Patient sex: M
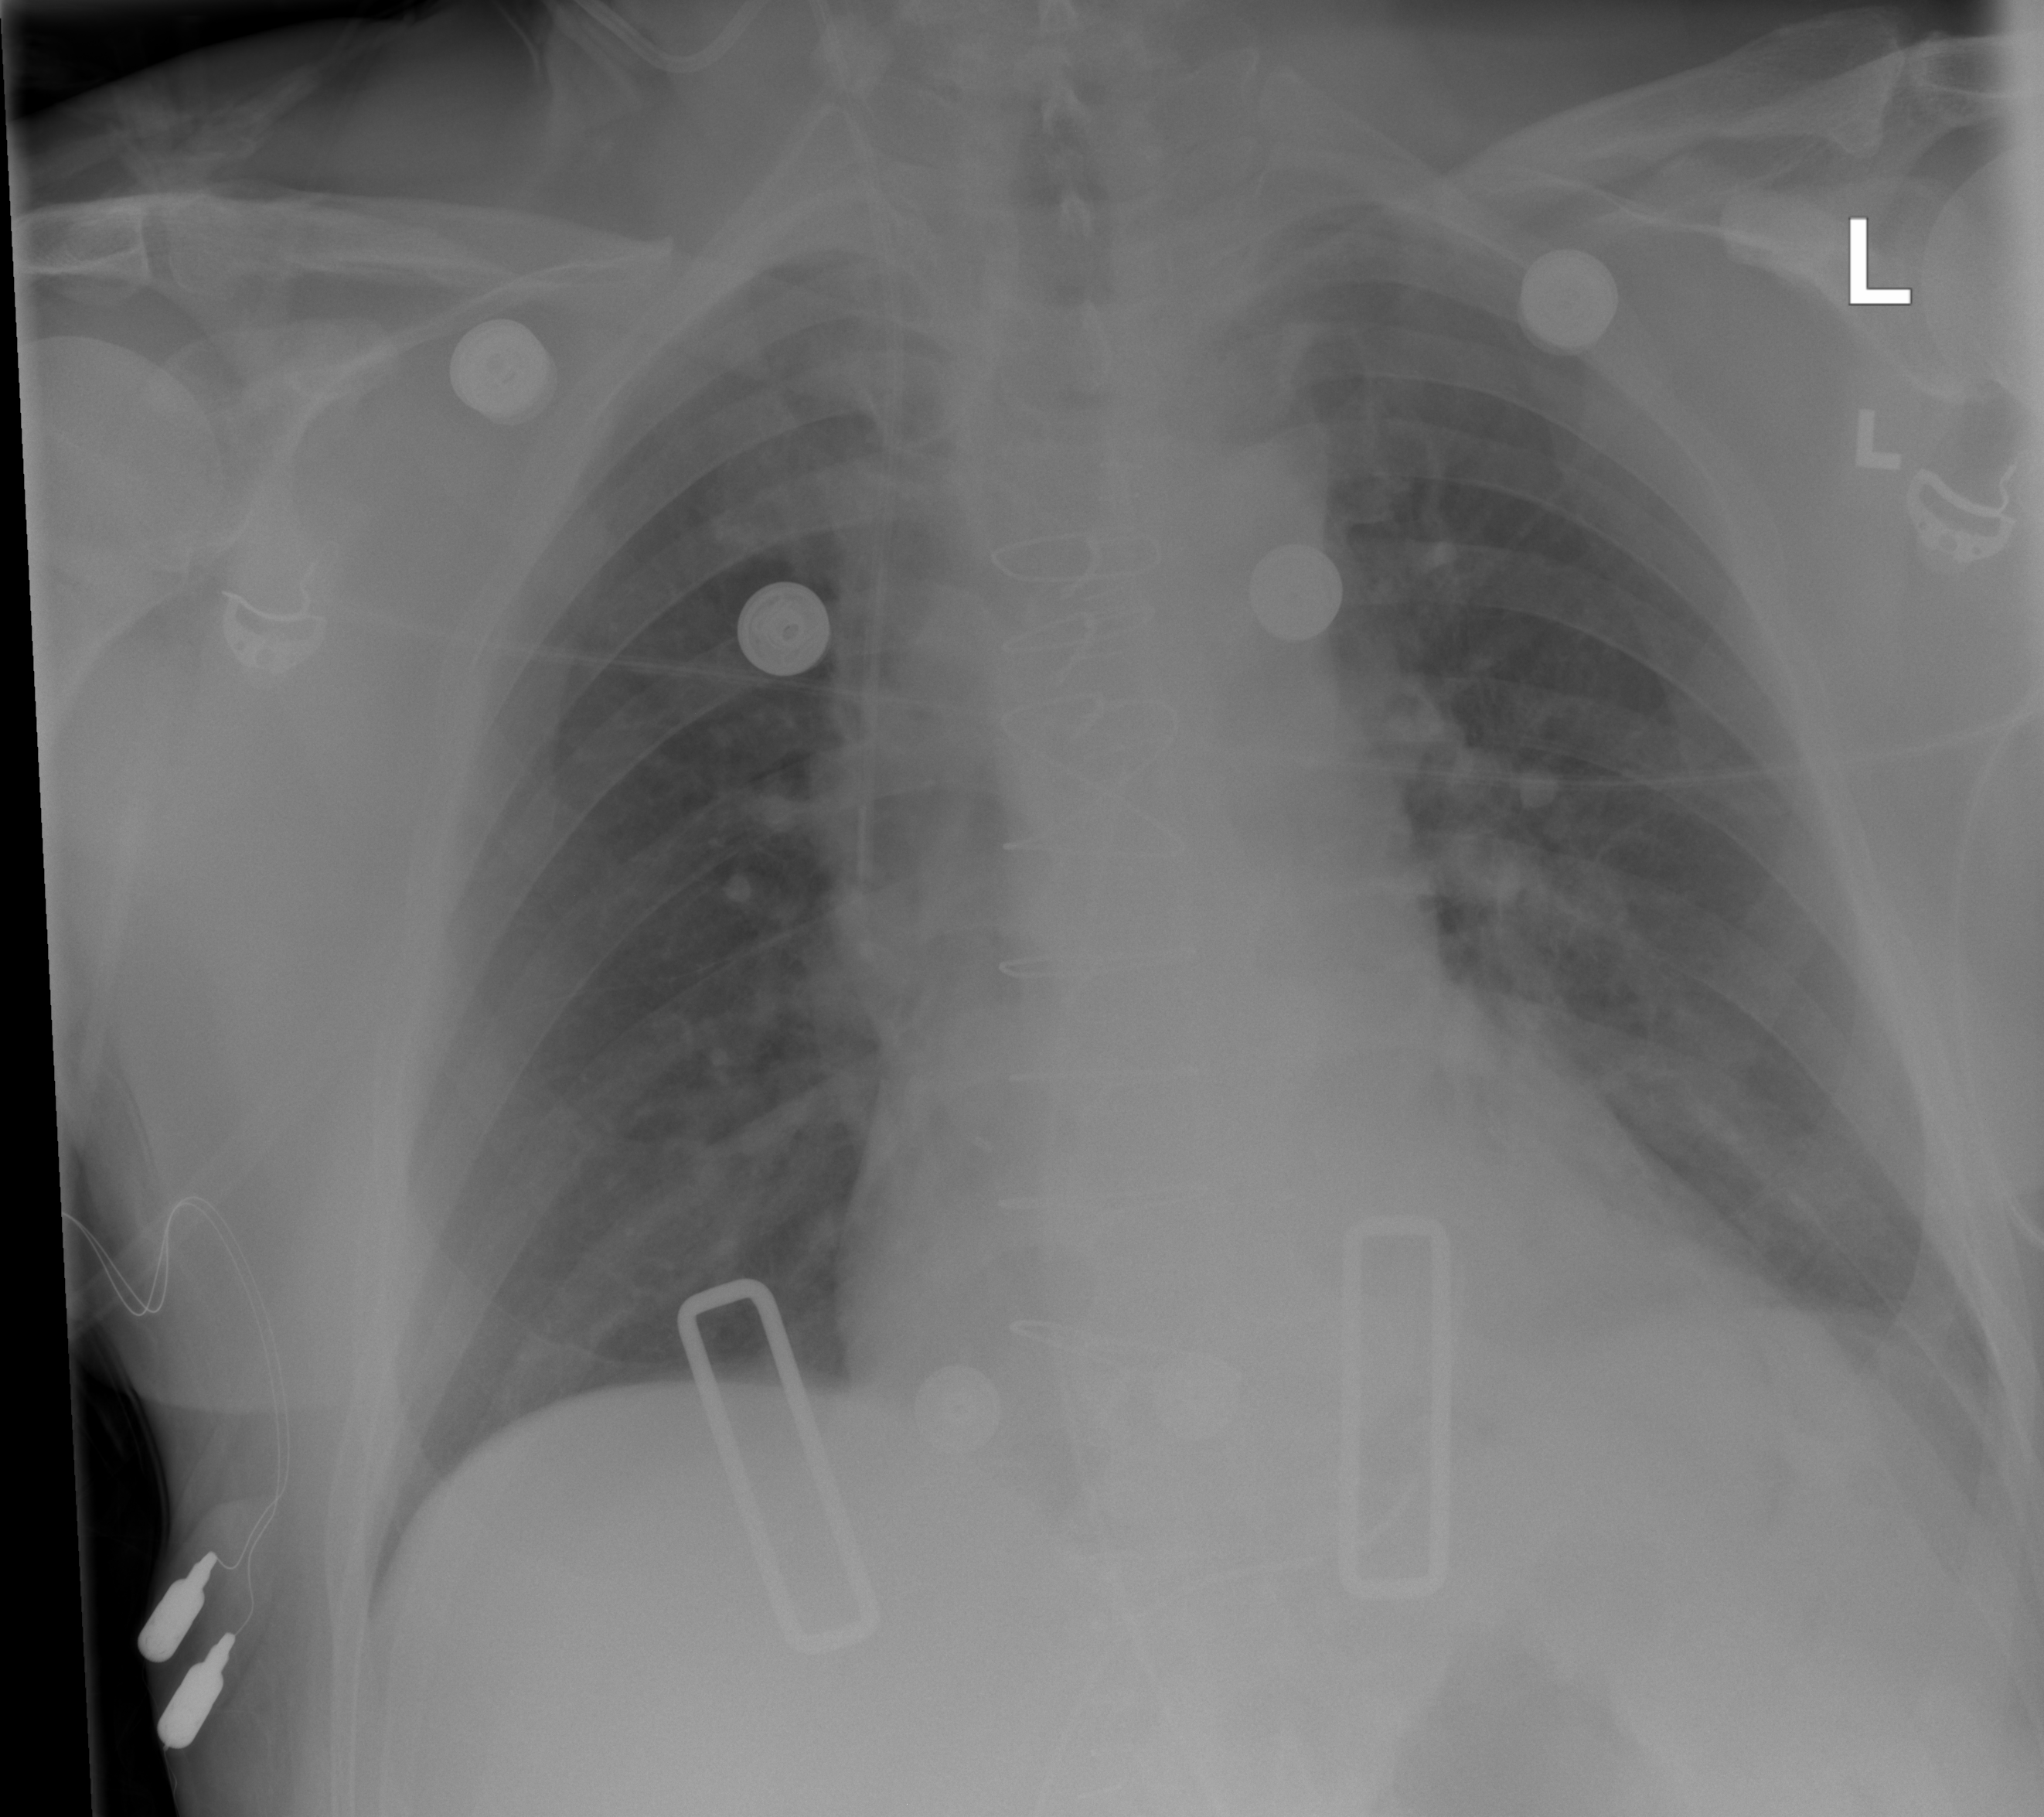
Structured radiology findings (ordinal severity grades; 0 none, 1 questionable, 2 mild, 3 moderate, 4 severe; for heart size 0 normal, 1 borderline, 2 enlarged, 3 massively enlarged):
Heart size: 0
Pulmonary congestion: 0
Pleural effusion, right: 0
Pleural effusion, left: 1
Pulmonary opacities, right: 0
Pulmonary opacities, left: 0
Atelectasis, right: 0
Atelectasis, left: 1